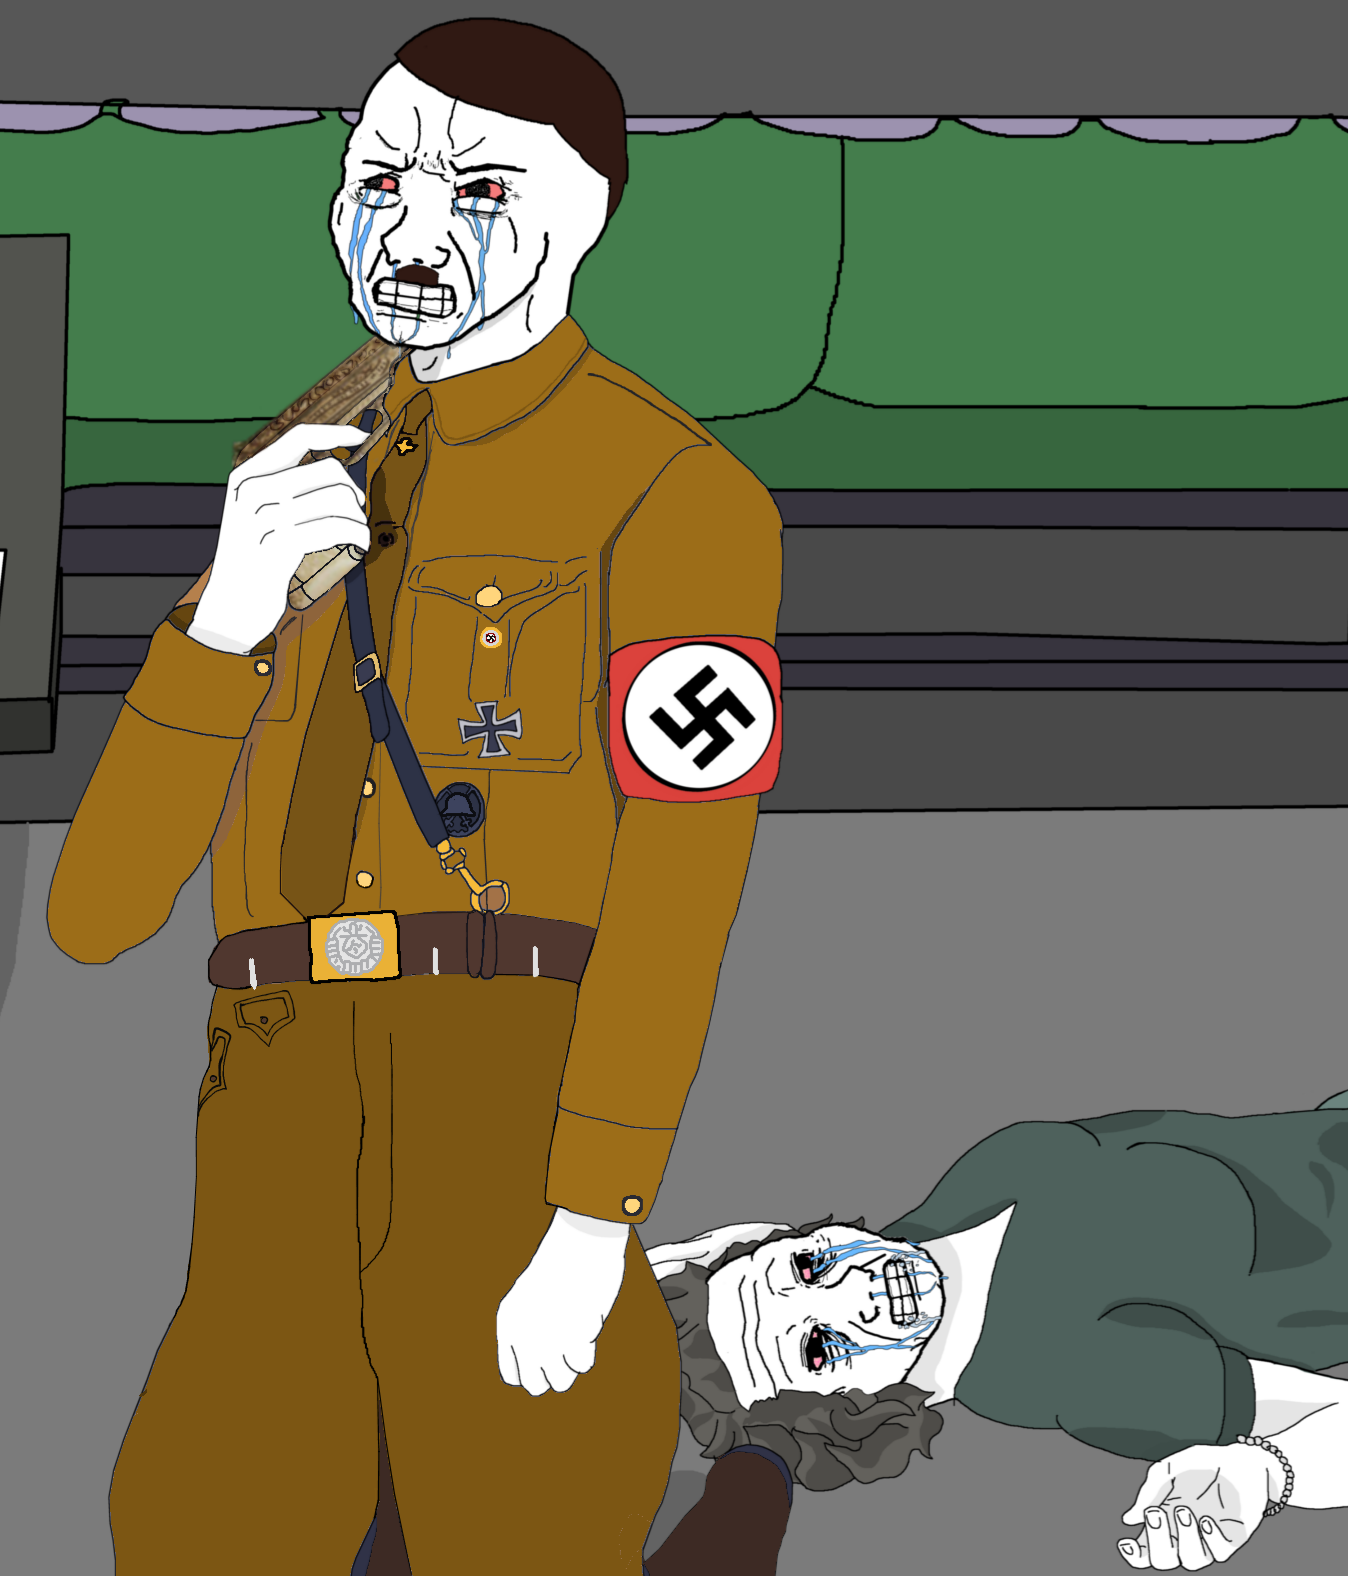
Label: 5_Wojak_with_Background